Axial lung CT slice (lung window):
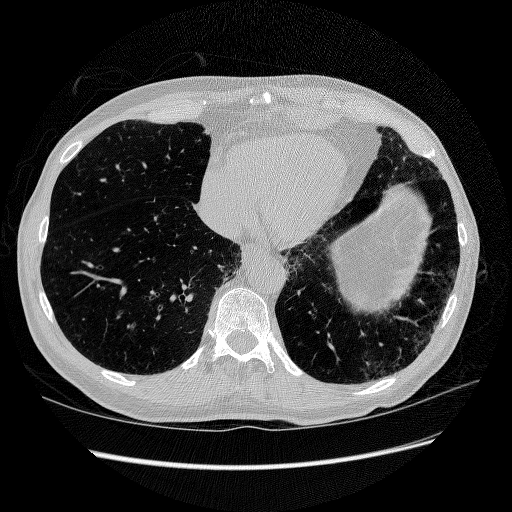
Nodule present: no